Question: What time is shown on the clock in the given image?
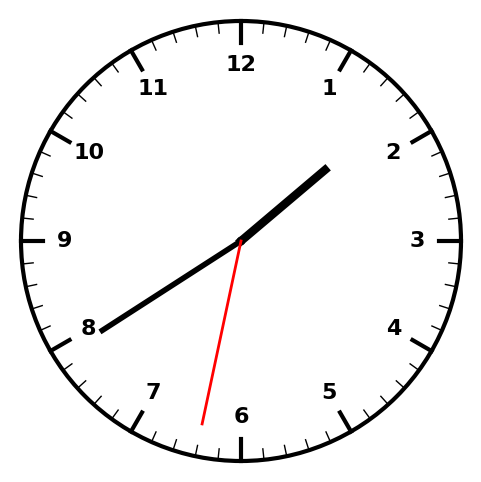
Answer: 01:39:32